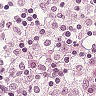
Metastatic tissue present: no